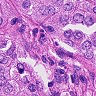
Metastatic tissue present: yes